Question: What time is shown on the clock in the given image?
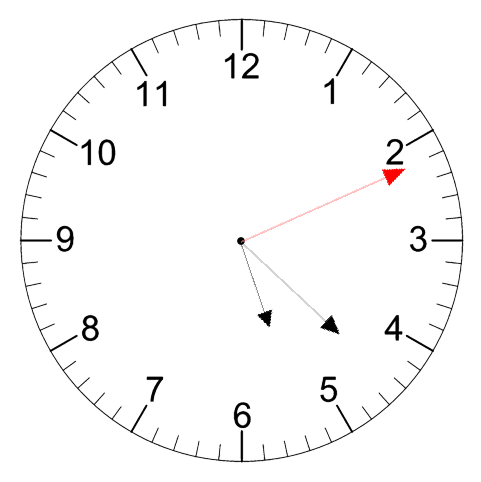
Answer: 05:22:11